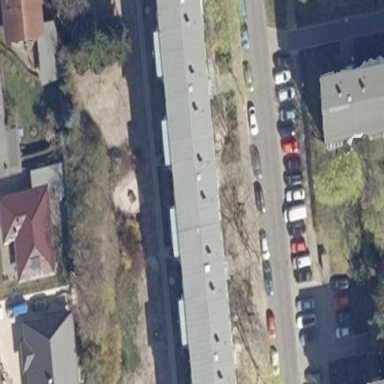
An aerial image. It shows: Terrace building.